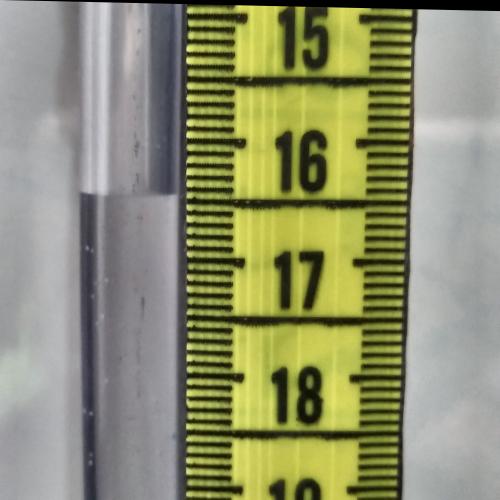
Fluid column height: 16.4 cm